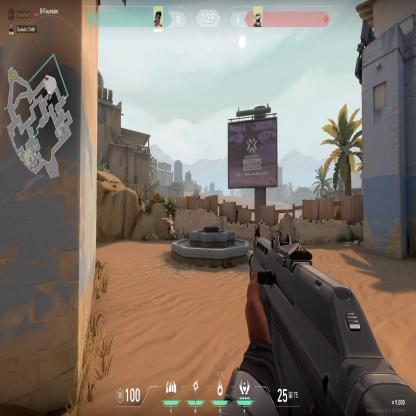
Label: enemy